Question: As you might see, im having some problems aligning 4 divs next to each other:
For some reason i cant get them to be aligned.
Can anybody tell me whats wrong?
html:
'''
<?php foreach ($postslist as $post) : setup_postdata($post); ?>
<div class="frontPost">
<a href="<?php the_permalink();?>">
<div class="crop">
<img class="postImg" src="<?php the_field('frontimg')?>" alt="frontImg">
</div>
<p class="postTitle"> <?php the_title()?> </p>
<p class="postIntro"> <?php the_field('introduction') ?> </p>
</a>
</div>
<?php endforeach; ?>
'''
css:
'''
.crop {
width: 250px;
height: 150px;
overflow: hidden;
}
.frontPost{
width: 250px;
display: inline-block;
margin-left: 5px;
margin-top: 25px;
margin-right: 5px;
}
.bigTxt{
letter-spacing: 10px;
font-size: 16px;
}
.postTitle{
text-transform: uppercase;
letter-spacing: 1.5px;
font-weight: bold;
}
.postIntro{
text-align: left;
}
'''
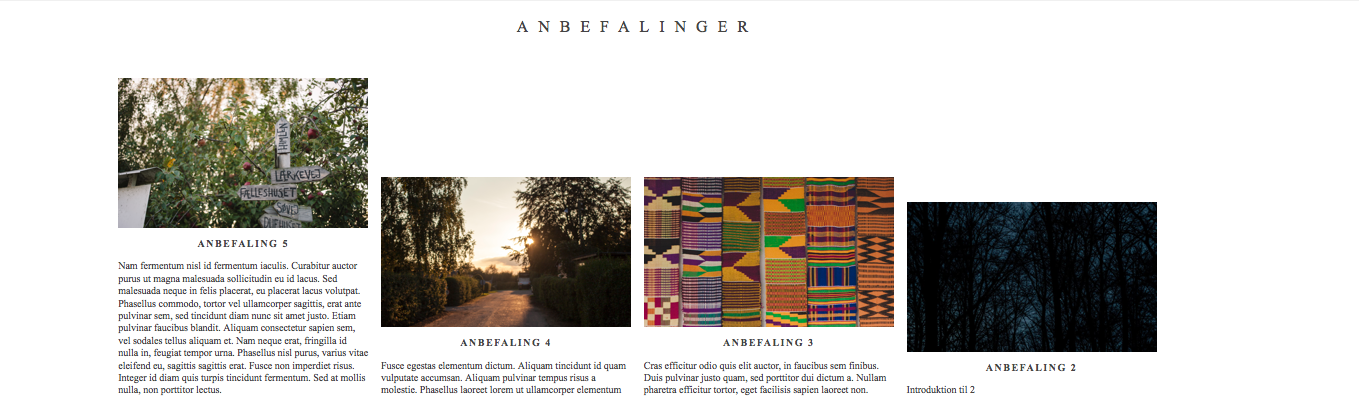
Answer: What about using vertical-align property. Use the code below for css
'''
.crop {
width: 250px;
height: 150px;
overflow: hidden;
}
.frontPost{
vertical-align:top;
width: 250px;
display: inline-block;
margin-left: 5px;
margin-top: 25px;
margin-right: 5px;
}
.bigTxt{
letter-spacing: 10px;
font-size: 16px;
}
.postTitle{
text-transform: uppercase;
letter-spacing: 1.5px;
font-weight: bold;
}
.postIntro{
text-align: left;
}
'''
Hope this helps you